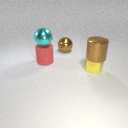
small yellow rubber cube in front of large brown metal sphere